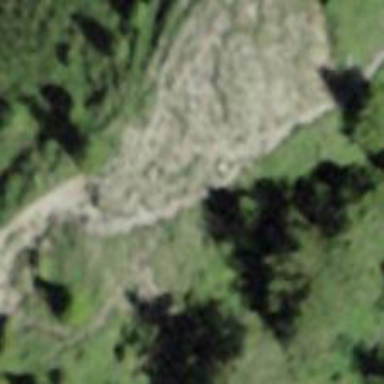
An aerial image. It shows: Path.